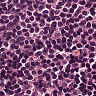
Metastatic tissue present: no